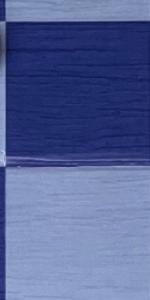
Label: Empty